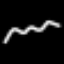
Label: squiggle